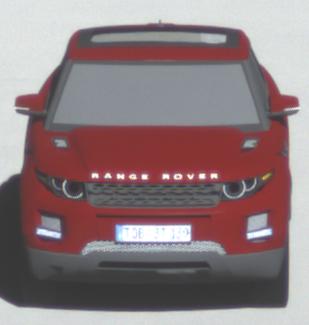
Make: Land Rover
Model: Range Rover Evoque 2.0 Si4
Detailed model: Range Rover Evoque (I)
Model produced from: 2011/08
Model produced until: 2013/11
Doors: 5
Color: red
Road condition: dry road
Daytime: morning or afternoon
Contrast: high contrast